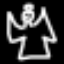
Label: angel